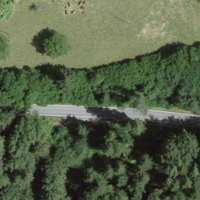
EUNIS habitat code: 44
Species observed at this site:
Silene dioica